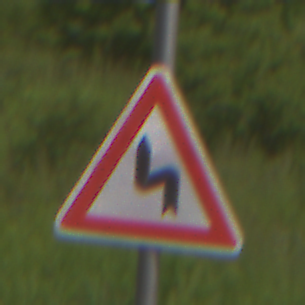
Verkehrszeichen: DoppelkurveZunaechstLinks
Umgebung: Outdoor, RoadRail
Tageszeit: Midday
Wetter: PartlyCloudy
Licht: Natural
Jahreszeit: NotSpecified
Kontrast: HighContrast